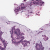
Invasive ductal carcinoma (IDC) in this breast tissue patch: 1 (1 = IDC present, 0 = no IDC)